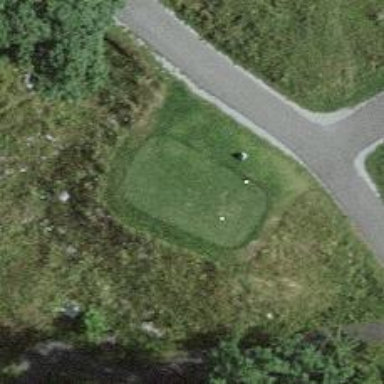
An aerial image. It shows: Golf tee.